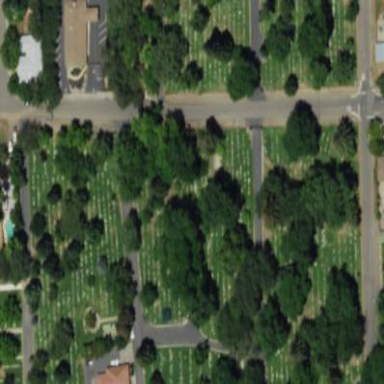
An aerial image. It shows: Cemetery.